Question: I have the following table which has a few key fields. the most important being the version and the dates.

I need a query that will allow me to display the active prices in the system for each of the company and products.
so show all dates between start and end, easy enough
show only the maximum version with those results - this is where I am stuck.
I have created a fiddle to show my example
<URL>
how can I return only the record for each company and product that has the highest version within the date ranges?
this is what I have so far but incomplete:
'''
select * from
prices
where getdate() between [start] and [end]
--and max(version)
'''
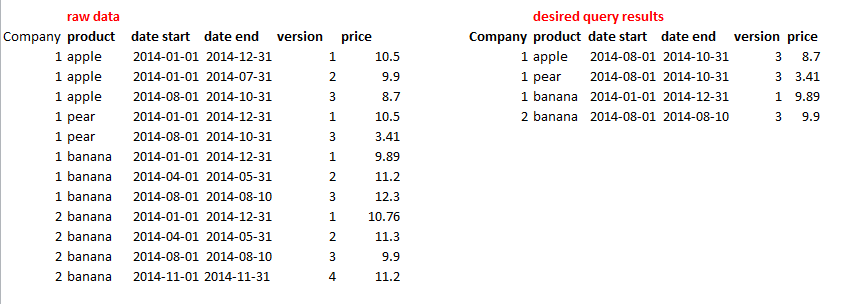
Answer: '''
;WITH PricesCTE AS
(
SELECT *,
ROW_NUMBER()OVER(PARTITION BY companyid,product ORDER BY version DESC) AS rn
FROM prices
WHERE GETDATE() BETWEEN [start] AND [end]
)
SELECT *
FROM PricesCTE
WHERE rn = 1
'''
<URL>